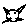
Label: cat